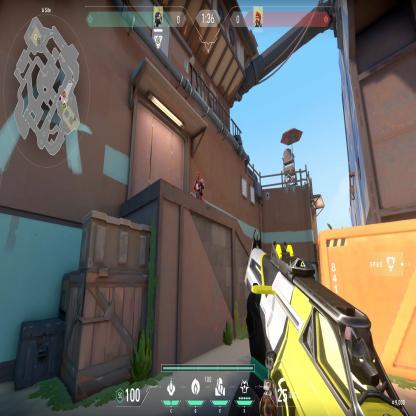
Label: enemy